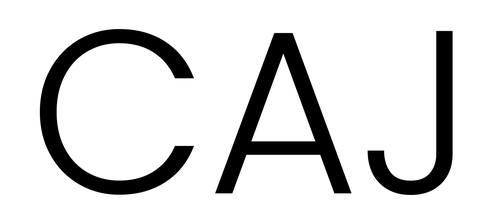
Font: Poppins-Light